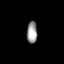
Tissue: prostate
Cell type: T cells
Senescence score: 0.7821
Nuclear area (px): 217
Mean DAPI intensity: 158.138